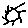
Label: sun